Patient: sex F, age 65
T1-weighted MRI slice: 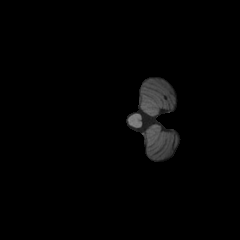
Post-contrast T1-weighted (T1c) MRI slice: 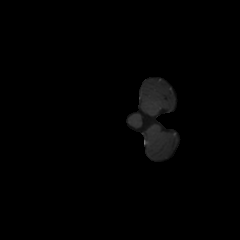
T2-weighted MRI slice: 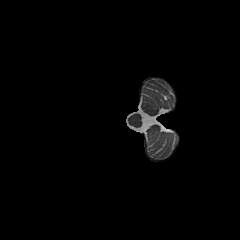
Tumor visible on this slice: no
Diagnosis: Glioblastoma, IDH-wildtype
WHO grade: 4